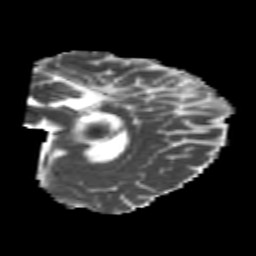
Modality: MD
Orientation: sagittal
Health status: healthy
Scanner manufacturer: philips
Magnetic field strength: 3 T
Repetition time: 6.964 s
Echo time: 0.092 s